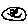
Label: smiley face